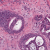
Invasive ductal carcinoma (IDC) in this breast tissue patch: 0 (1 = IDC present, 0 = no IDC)